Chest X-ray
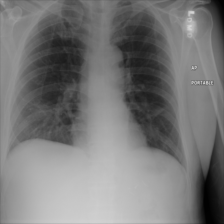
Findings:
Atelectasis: negative
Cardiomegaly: negative
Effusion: negative
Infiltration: negative
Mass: negative
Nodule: negative
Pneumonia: negative
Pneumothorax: negative
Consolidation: negative
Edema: negative
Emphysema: negative
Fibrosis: negative
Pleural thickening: negative
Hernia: negative